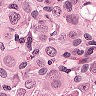
Metastatic tissue present: yes